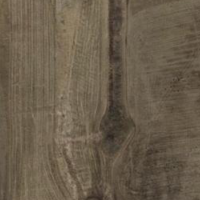
EUNIS habitat code: 21
Species observed at this site:
Stachys palustris
Erithacus rubecula
Iris sibirica